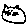
Label: cat